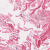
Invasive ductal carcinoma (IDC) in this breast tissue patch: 0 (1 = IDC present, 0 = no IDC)